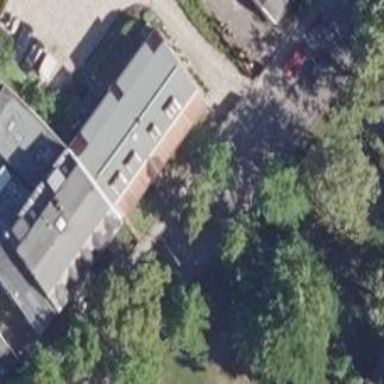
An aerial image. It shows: Building.